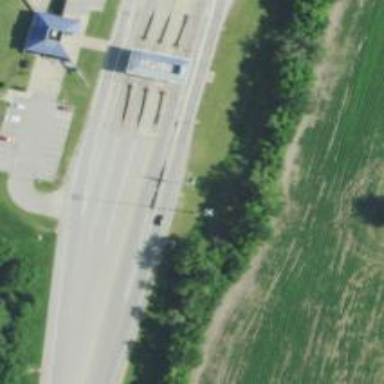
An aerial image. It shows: Toll gantry on the road.